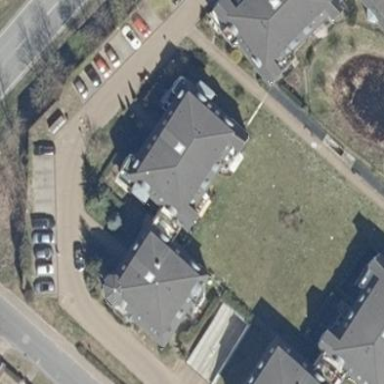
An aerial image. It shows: Residential building with mansard roof.